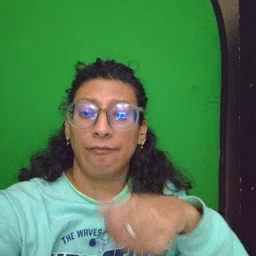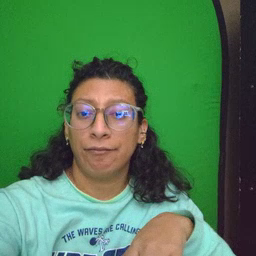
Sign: yourself